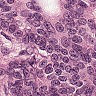
Metastatic tissue present: yes